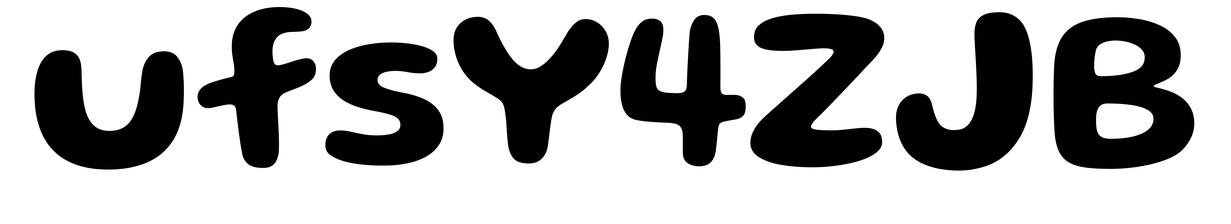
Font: Gluten_SemiBold